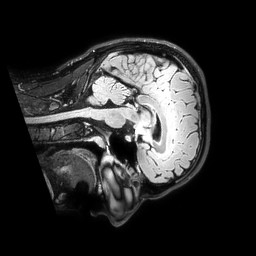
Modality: FLAIR
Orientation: sagittal
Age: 23
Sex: male
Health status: healthy
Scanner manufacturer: philips
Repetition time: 4.8 s
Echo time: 0.297 s